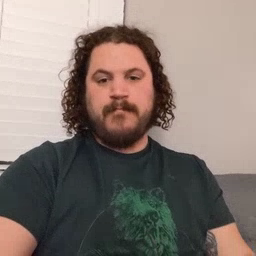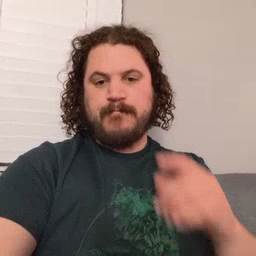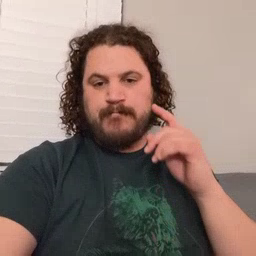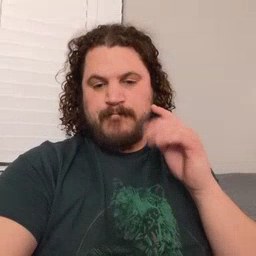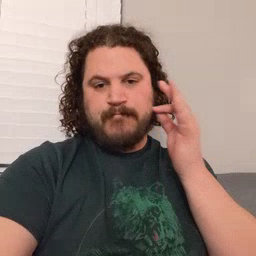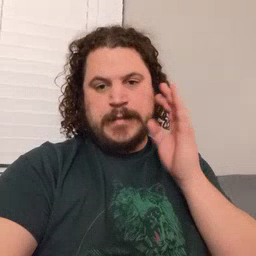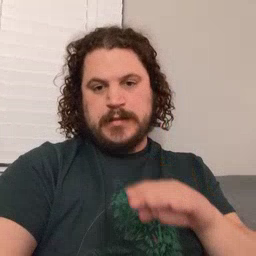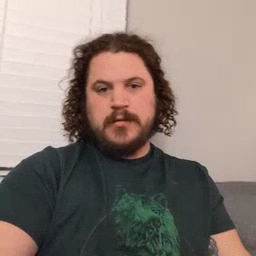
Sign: bee